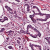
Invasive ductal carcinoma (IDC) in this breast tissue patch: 1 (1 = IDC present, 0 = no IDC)